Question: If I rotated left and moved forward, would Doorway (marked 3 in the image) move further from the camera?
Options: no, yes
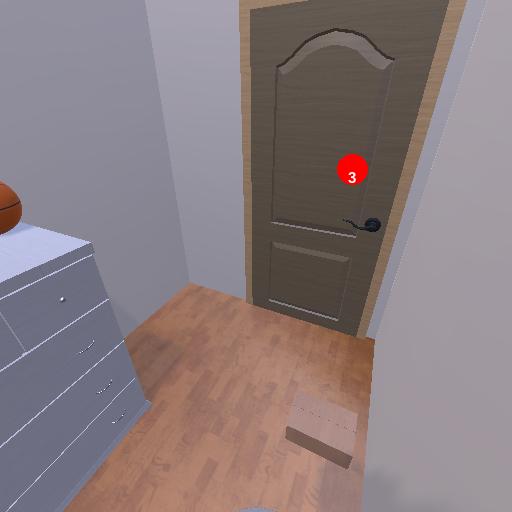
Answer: no